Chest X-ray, PA view. Patient: 47 years old, sex F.
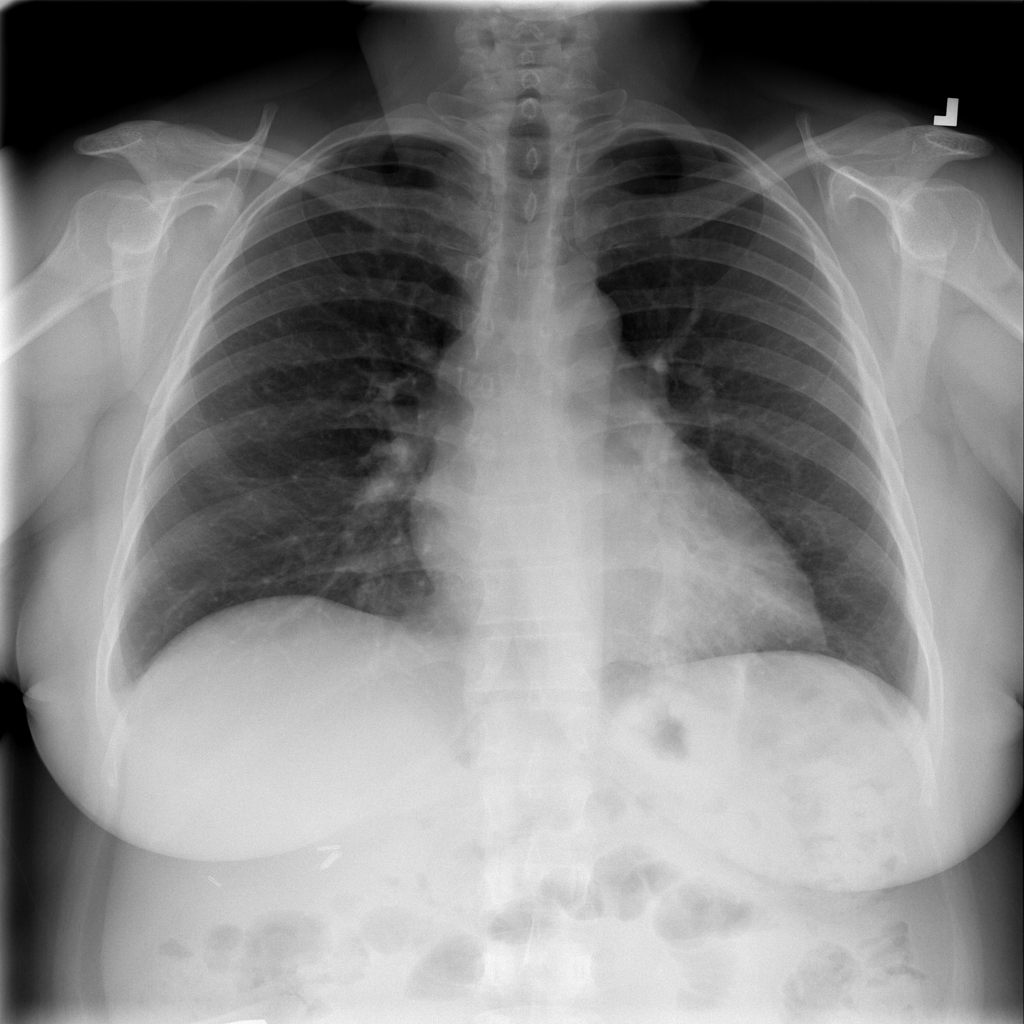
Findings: No Finding